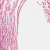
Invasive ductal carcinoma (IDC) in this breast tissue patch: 0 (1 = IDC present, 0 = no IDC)